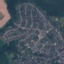
Label: Residential